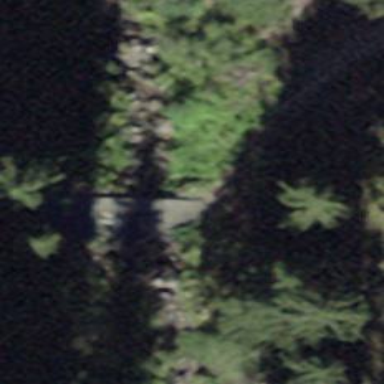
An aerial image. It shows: Boardwalk bridge over path.